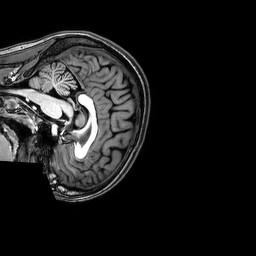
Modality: T1w
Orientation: sagittal
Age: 26
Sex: female